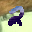
Label: 2